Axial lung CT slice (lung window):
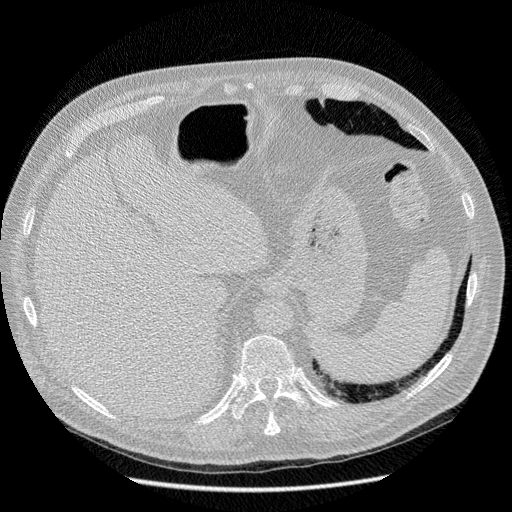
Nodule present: no